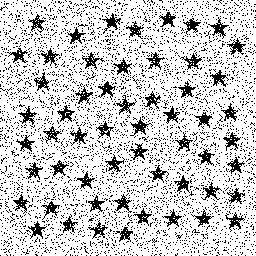
Squares: 0
Triangles: 0
Stars: 56
Total shapes: 56